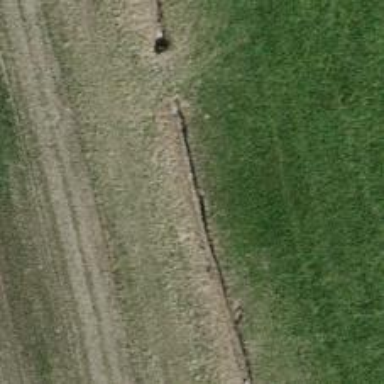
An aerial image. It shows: Ditch serving as waterway.